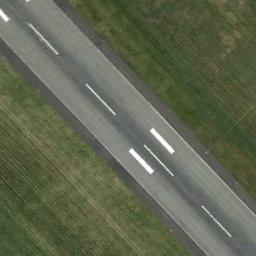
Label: runway